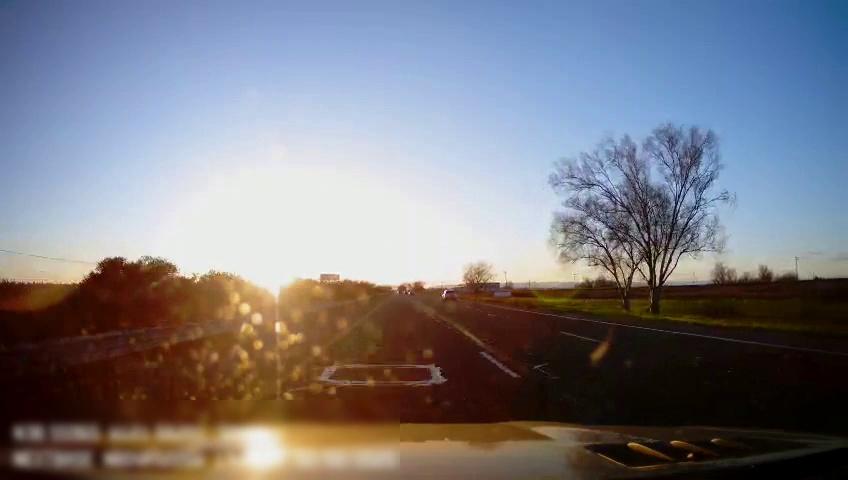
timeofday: Day
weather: Sunny
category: Drivable Space
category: Vehicles | SUV
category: Lanes | Alternate Lane
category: Lanes | Current Lane
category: Lanes | Current Lane
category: Lanes | Alternate Lane